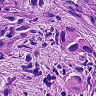
Metastatic tissue present: yes